Field crop: tomato
Growth stage: 1
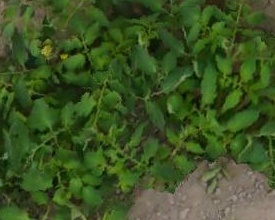
Species: tomato